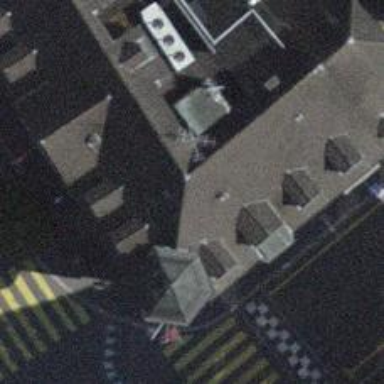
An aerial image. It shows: Restaurant.